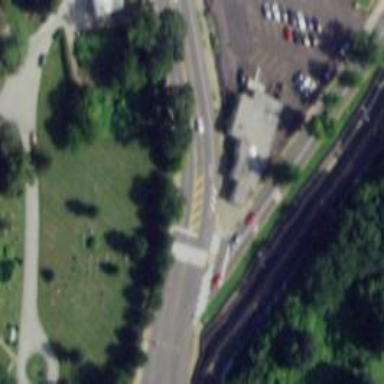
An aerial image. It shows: Zebra crossing for pedestrians.